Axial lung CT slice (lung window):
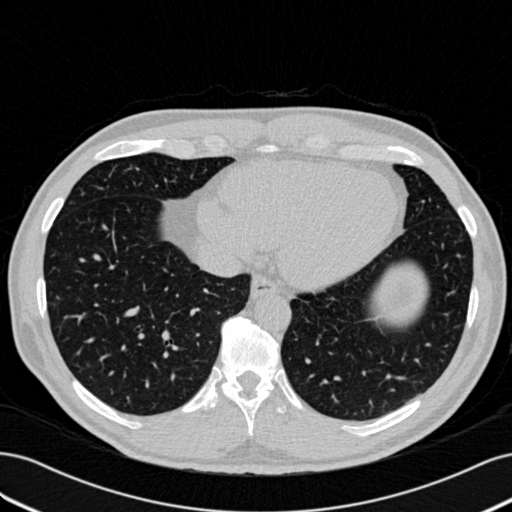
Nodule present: no